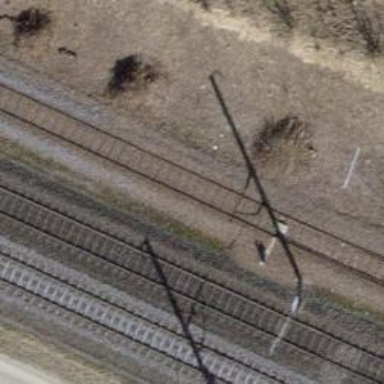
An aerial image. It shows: Railway switch.